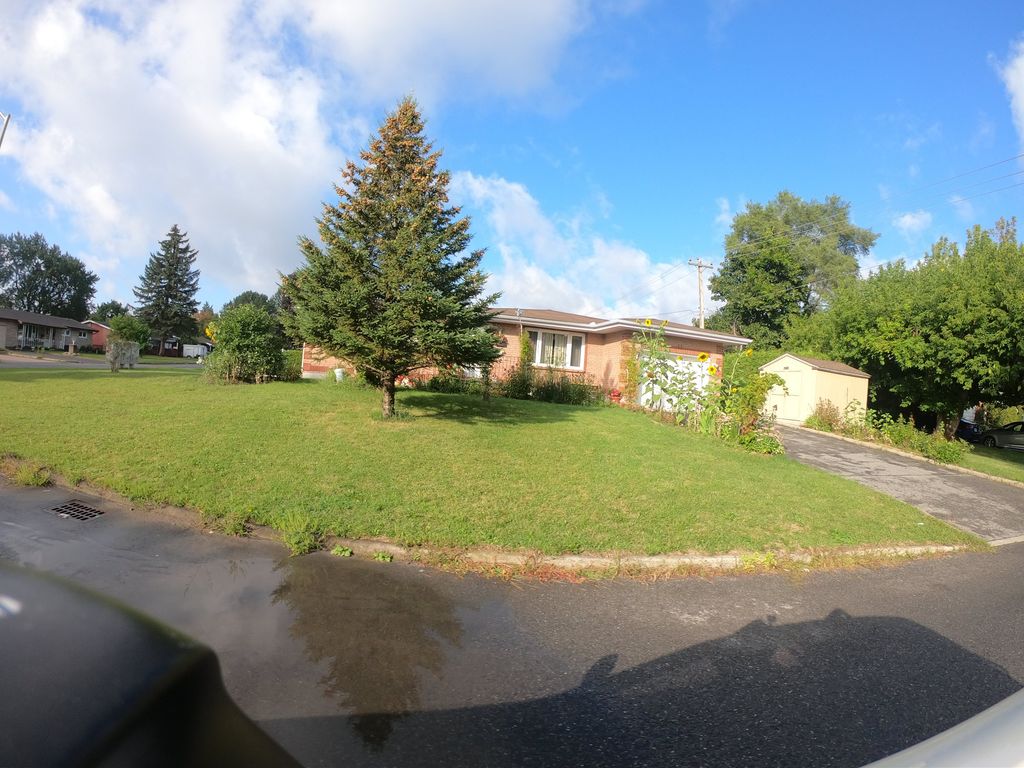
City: ottawa-gatineau